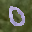
Label: 0